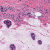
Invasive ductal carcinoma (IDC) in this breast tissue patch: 1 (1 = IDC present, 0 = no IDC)